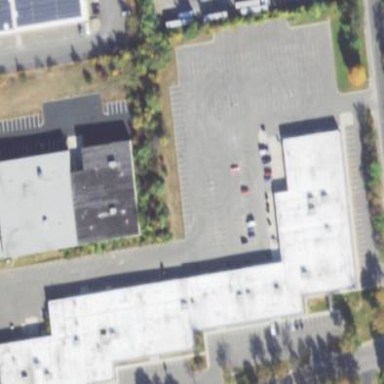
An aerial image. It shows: Commercial building.